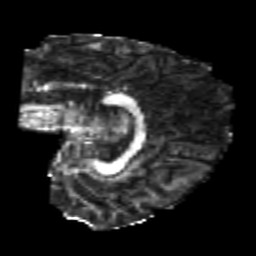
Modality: FA
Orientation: sagittal
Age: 25
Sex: female
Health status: healthy
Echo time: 0.074 s